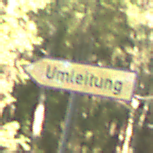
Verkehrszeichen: UmleitungswegweiserLinksweisend
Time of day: MorningAfternoon
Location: Outdoor (Nature)
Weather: Clear
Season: NotSpecified
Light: Natural